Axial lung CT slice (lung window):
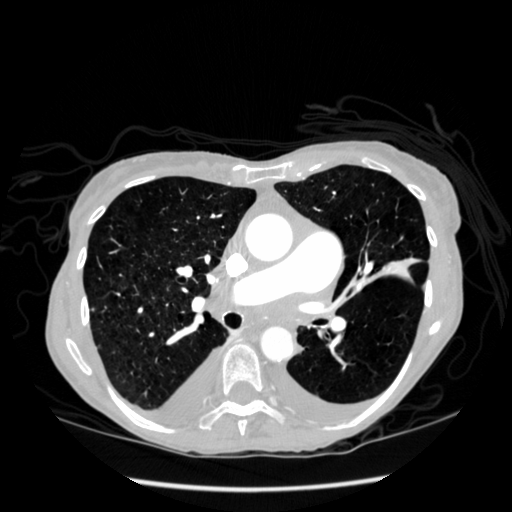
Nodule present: no